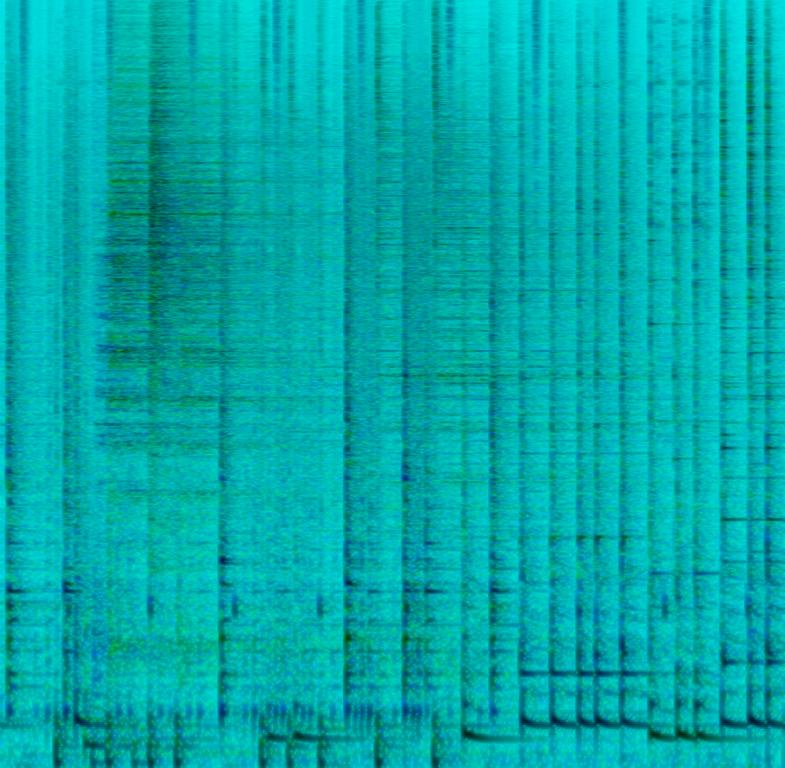
This is an acoustic drum solo performance. The drummer is playing rapid and complex fills with a heavy use of cowbells. There is a clear latin music influence in this solo. It has an energetic aura. Parts of this performance could be sampled in use for beat-making.